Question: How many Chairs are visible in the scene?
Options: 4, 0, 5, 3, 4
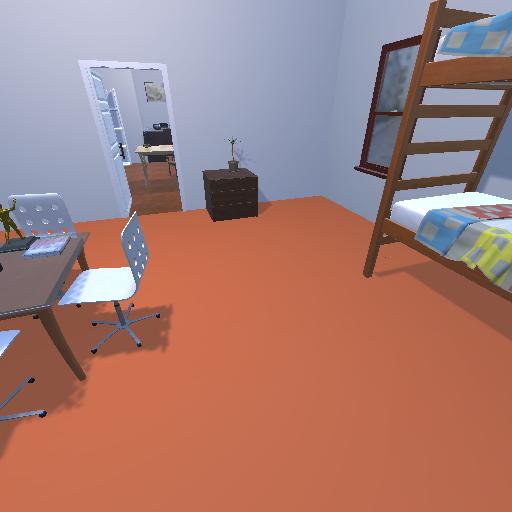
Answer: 4